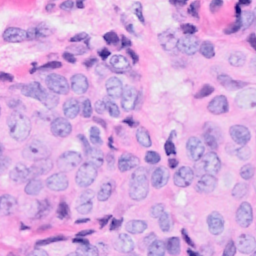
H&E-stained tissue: Breast